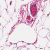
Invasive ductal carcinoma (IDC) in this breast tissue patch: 0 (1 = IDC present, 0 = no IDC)